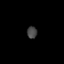
Tissue: skin
Cell type: Others
Senescence score: 0.7124
Nuclear area (px): 118
Mean DAPI intensity: 68.254